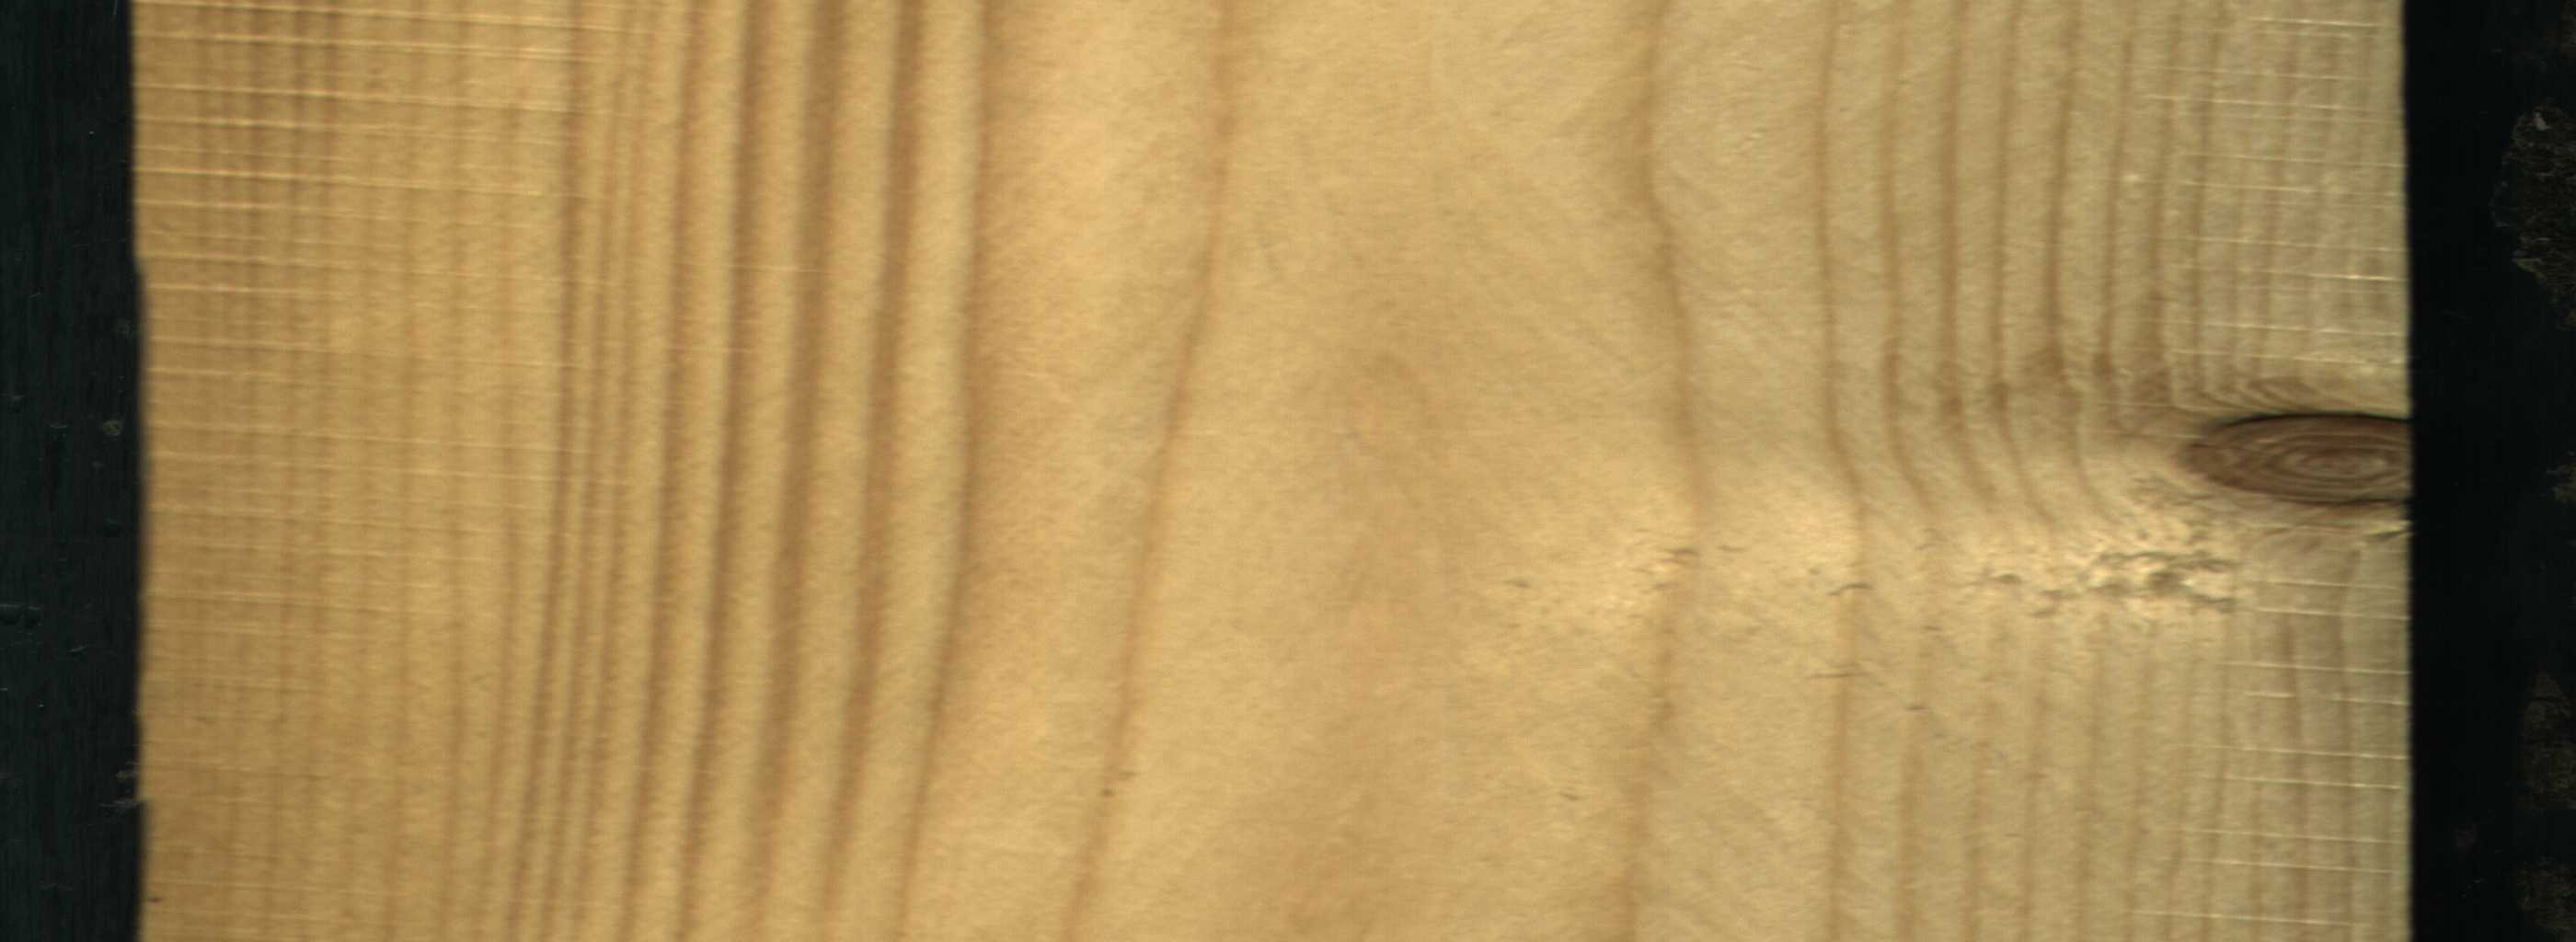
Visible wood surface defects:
Dead_Knot